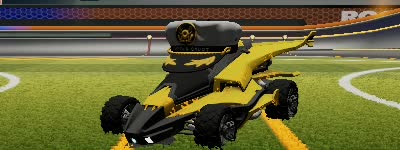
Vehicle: aftershock